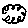
Label: cloud